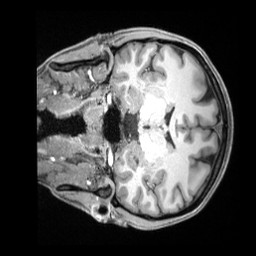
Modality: T1w
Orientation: coronal
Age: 25
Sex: female
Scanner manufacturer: siemens
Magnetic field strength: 3 T
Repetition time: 2.4 s
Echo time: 0.00226 s